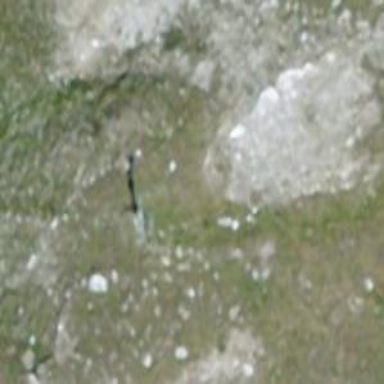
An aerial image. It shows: Pylon used for aerialway.